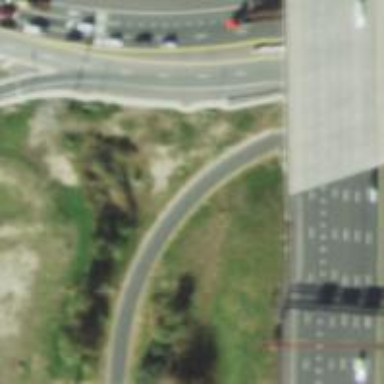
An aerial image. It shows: Y-junction on motorway link.